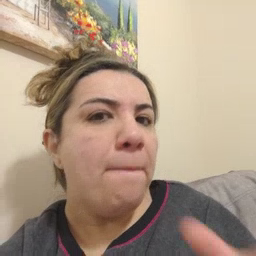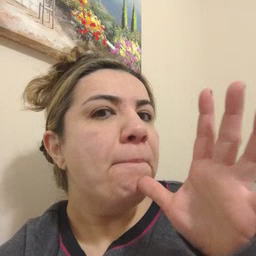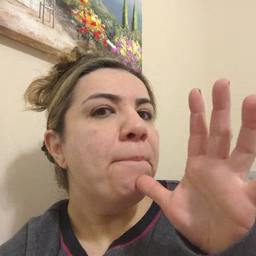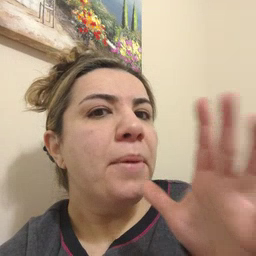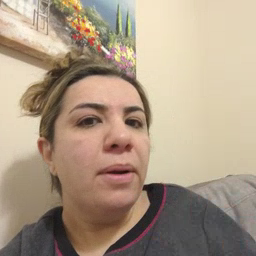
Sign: mom